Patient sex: M
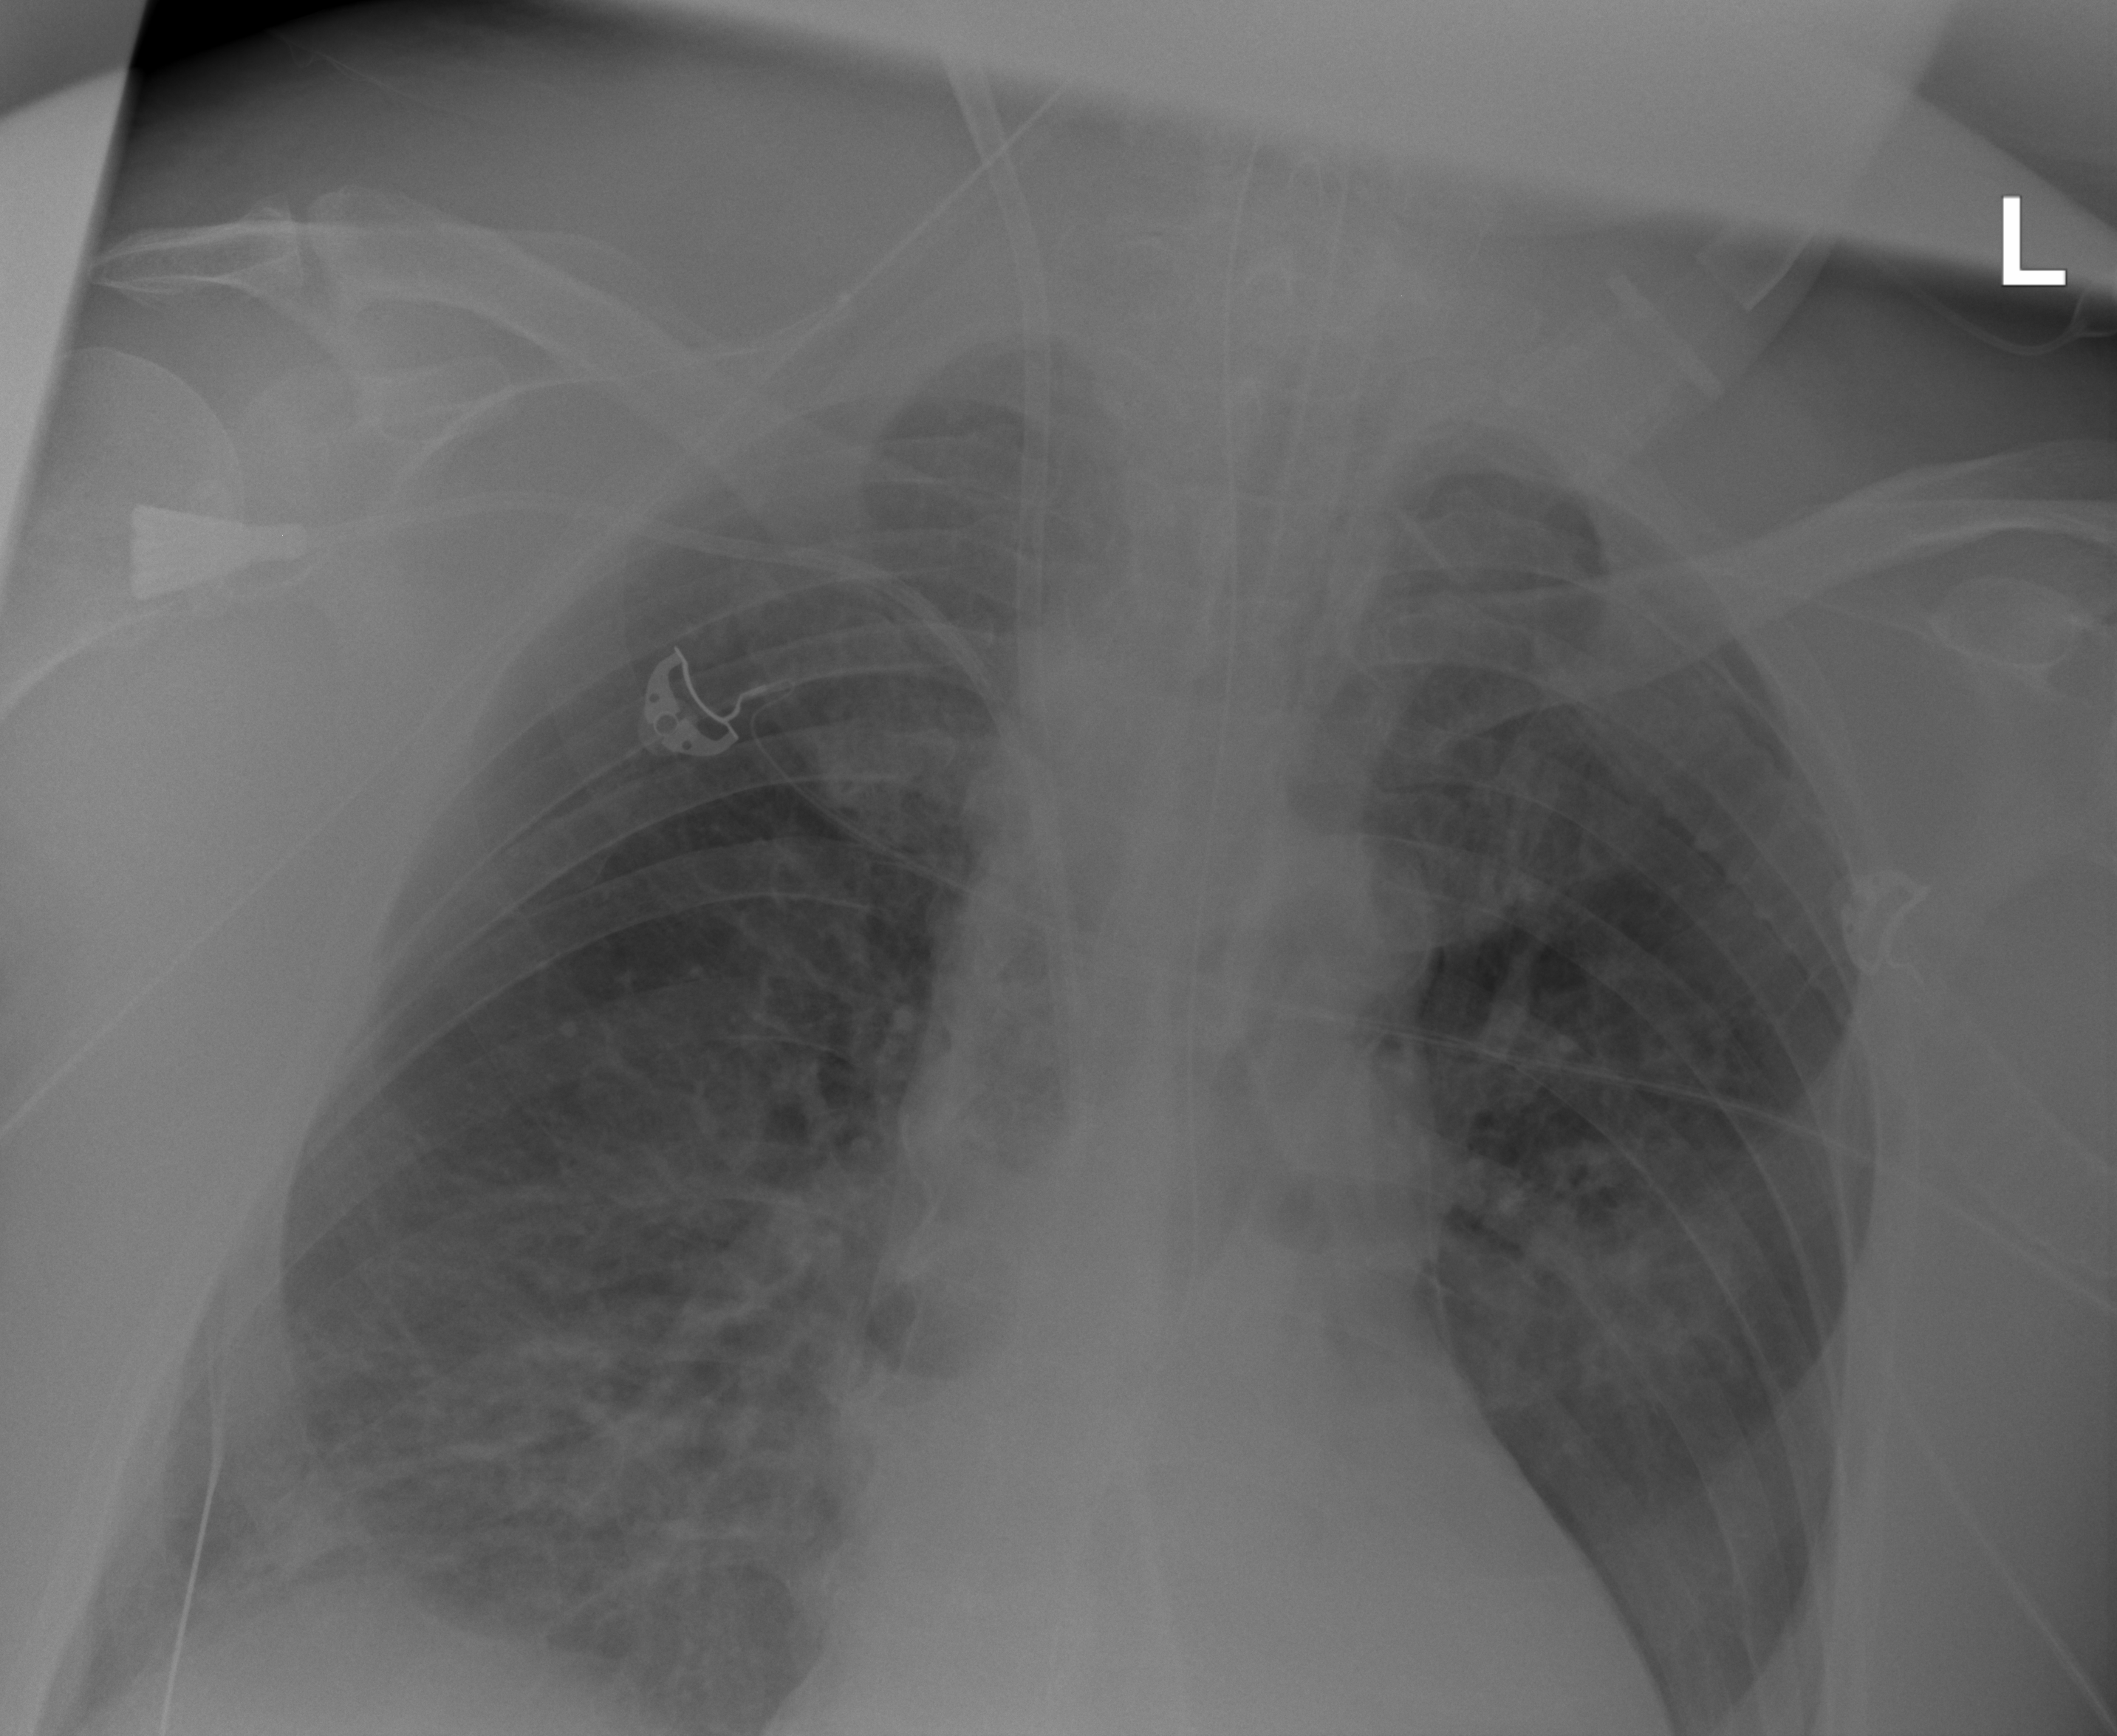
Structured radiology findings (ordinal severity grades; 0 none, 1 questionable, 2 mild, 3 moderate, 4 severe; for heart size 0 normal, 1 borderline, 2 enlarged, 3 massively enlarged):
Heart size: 1
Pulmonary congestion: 2
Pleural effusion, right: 2
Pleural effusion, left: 0
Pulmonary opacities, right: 2
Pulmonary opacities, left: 2
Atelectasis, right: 2
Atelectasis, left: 0